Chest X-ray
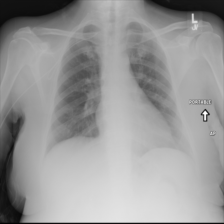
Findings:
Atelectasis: negative
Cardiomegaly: negative
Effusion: negative
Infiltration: negative
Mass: negative
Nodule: negative
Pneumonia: negative
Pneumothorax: negative
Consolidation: negative
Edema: negative
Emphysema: negative
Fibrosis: negative
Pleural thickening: negative
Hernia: negative